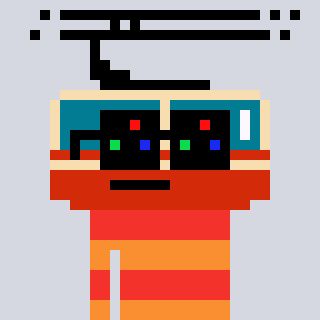
a pixel art character with square black sunglasses, a tram wagon-shaped head and a orange-colored body on a cool background